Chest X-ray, AP view. Patient: 36 years old, sex M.
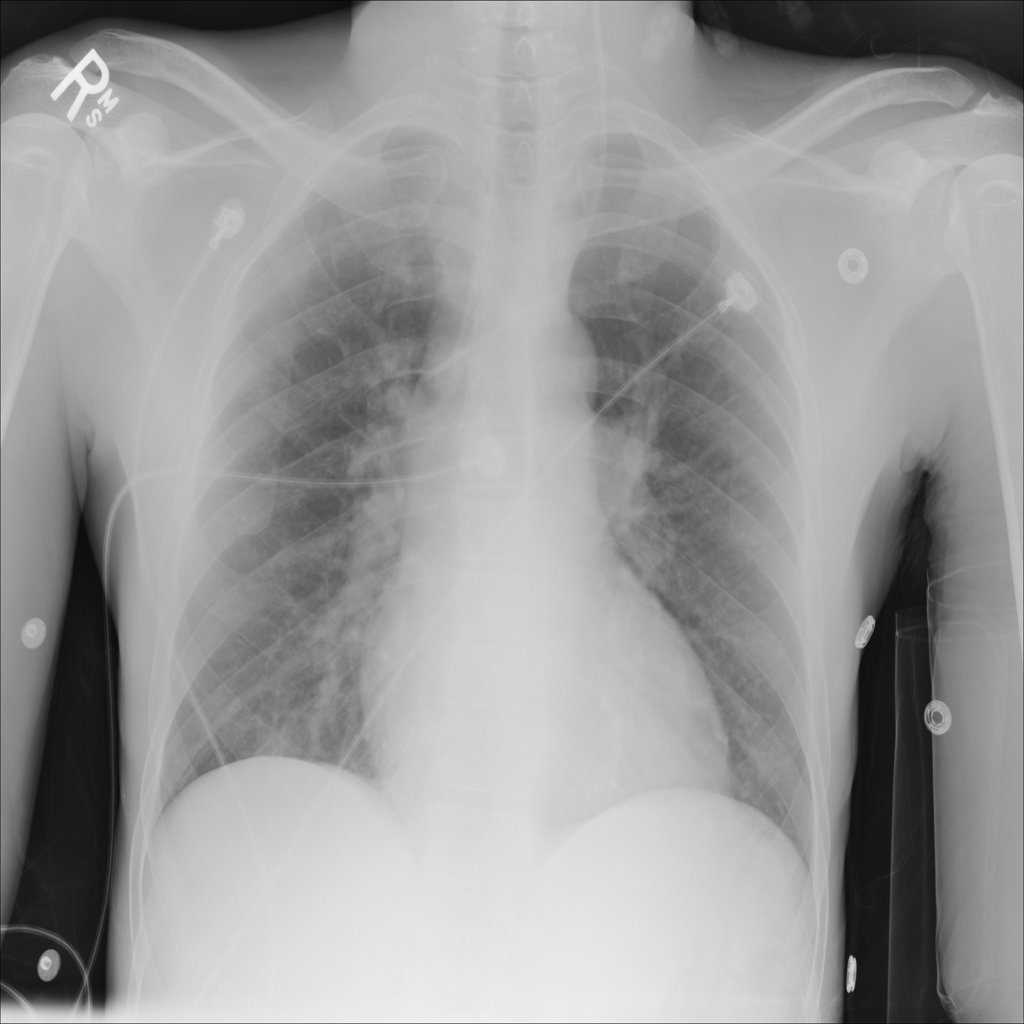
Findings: No Finding